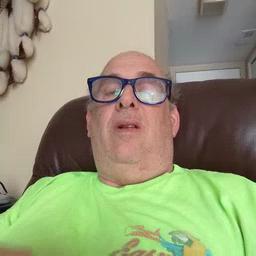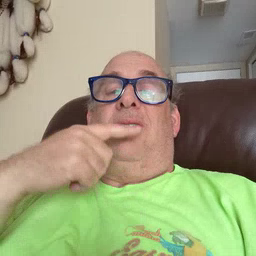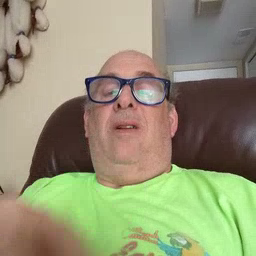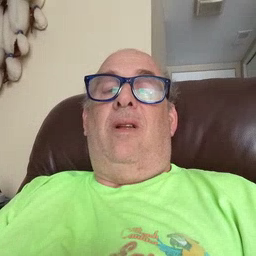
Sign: say